Interaction volume radius: 10 \u00c5
Interaction volume height: 10 \u00c5
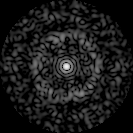
Disorder parameter: 0.7775